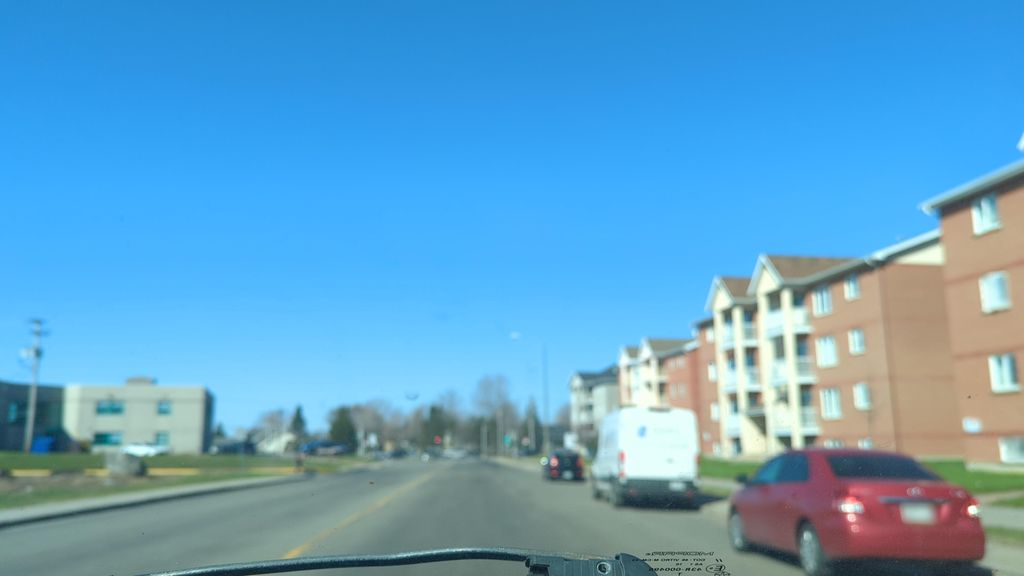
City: quebec_city